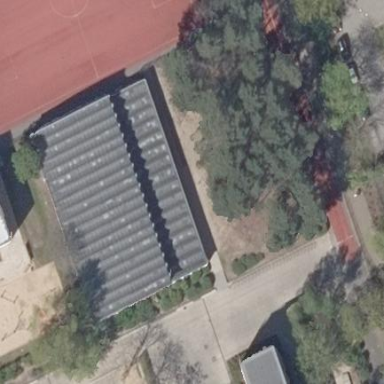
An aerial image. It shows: School building with sports center nearby offering various sports activities.